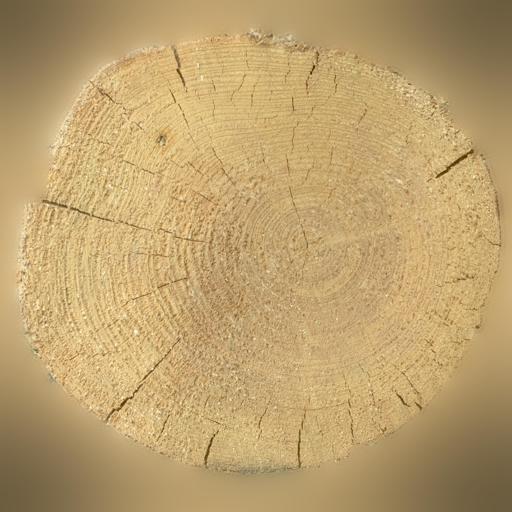
Tags: cut end tree wood wooden